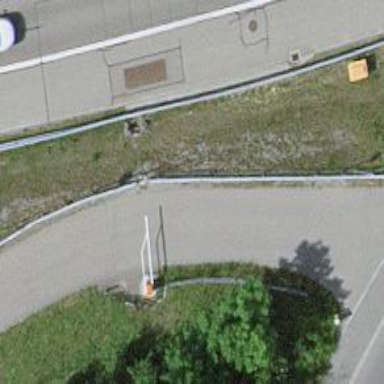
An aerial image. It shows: Lift gate barrier.